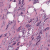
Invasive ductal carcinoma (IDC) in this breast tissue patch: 1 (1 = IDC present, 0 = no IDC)